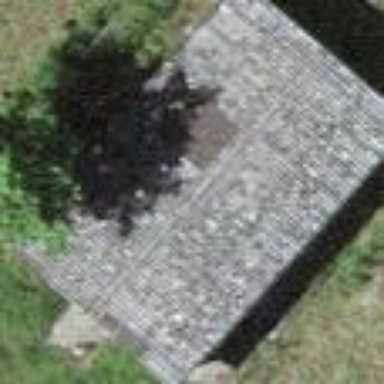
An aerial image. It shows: Shed building.